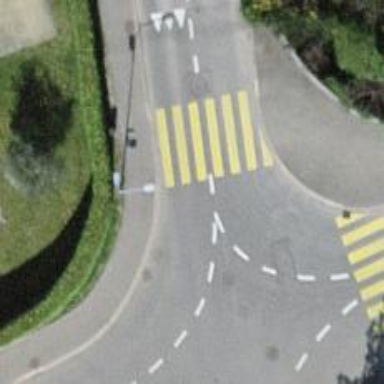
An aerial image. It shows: Marked crossing on the road.